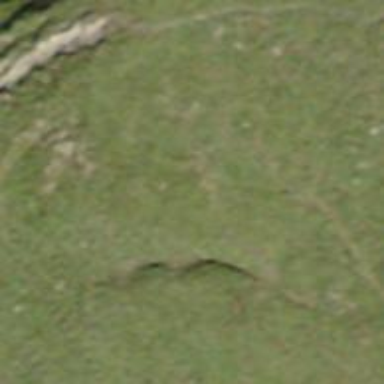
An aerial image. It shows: Ground path.